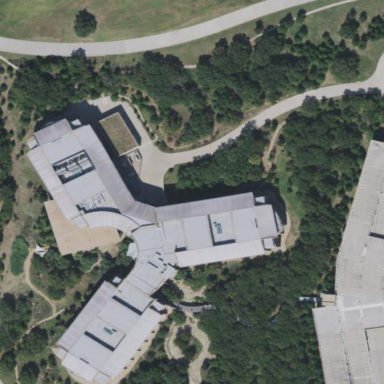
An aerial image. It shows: Building.